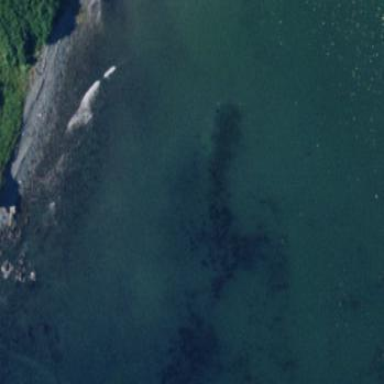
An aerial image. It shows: Natural rock reef.